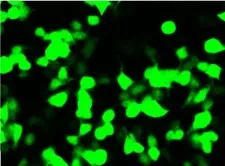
Glial fibrillary acidic protein (GFAP-IgG) by GFAP-transfected cell-based immunofluorescence assay. Cells were expressing green fluorescent protein-tagged GFAP (green) and immunostained (red if positive). (A-C) Examination of cerebrospinal fluid (CSF) in first admission. Merged images revealed the colocalization of the GFAP antibody and astrocyte (white arrows).
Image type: pathology (immunostaining)